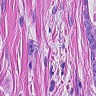
Metastatic tissue present: yes